Interaction volume radius: 10 \u00c5
Interaction volume height: 10 \u00c5
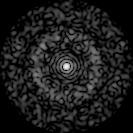
Disorder parameter: 0.8484